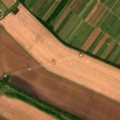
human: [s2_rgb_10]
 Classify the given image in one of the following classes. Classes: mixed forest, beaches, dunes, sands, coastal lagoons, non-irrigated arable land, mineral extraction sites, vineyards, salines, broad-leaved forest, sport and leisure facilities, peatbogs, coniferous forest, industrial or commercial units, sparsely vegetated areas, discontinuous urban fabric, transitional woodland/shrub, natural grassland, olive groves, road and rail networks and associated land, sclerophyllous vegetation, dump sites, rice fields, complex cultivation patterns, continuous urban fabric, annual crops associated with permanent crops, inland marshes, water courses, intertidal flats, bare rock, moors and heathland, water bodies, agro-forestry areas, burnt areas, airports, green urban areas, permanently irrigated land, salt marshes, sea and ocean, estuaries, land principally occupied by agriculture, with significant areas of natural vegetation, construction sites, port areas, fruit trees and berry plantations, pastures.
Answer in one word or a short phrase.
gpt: non-irrigated arable land